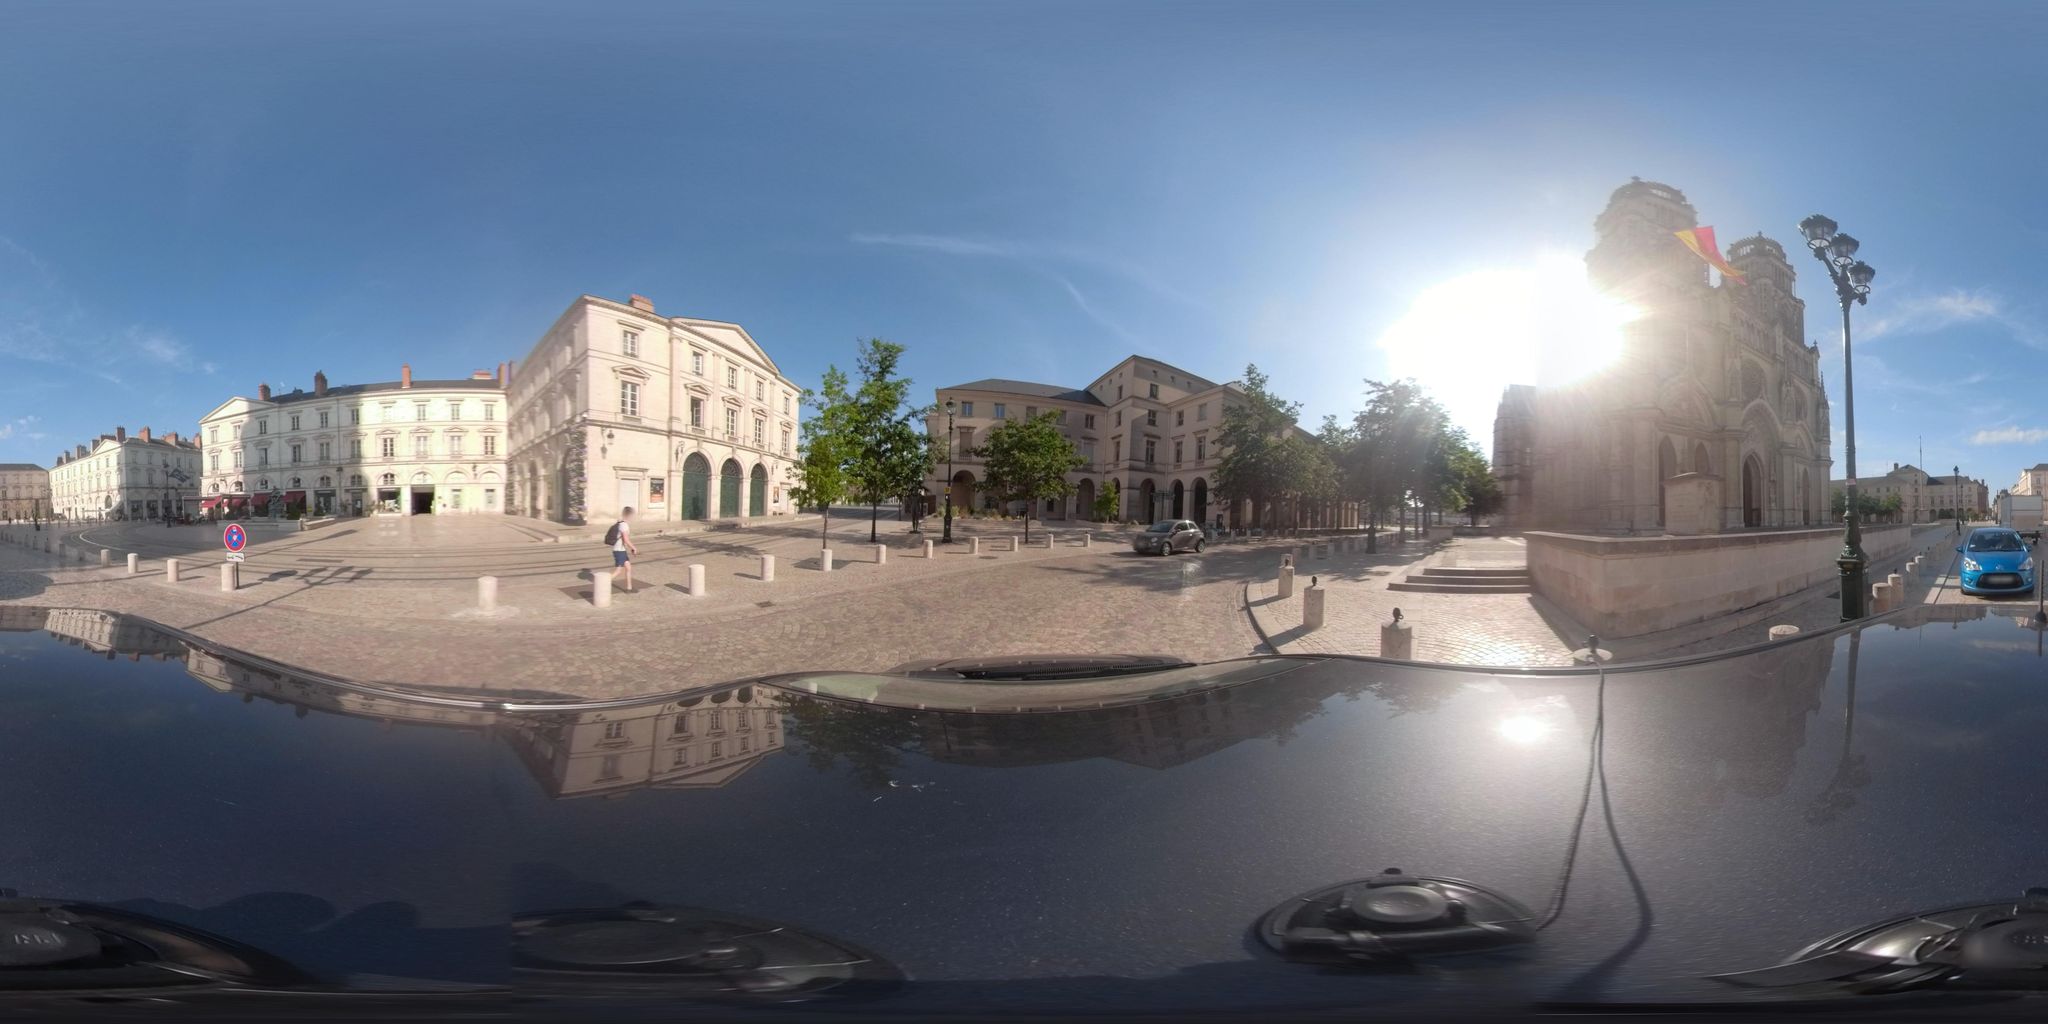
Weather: clear
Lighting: day
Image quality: good
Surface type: cycling surface
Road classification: tertiary, living_street
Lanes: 2
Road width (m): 6
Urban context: urban centre
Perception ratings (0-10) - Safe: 2.1, Lively: 1.44, Beautiful: 1.8, Boring: 6.42, Depressing: 7.87, Wealthy: 3.84